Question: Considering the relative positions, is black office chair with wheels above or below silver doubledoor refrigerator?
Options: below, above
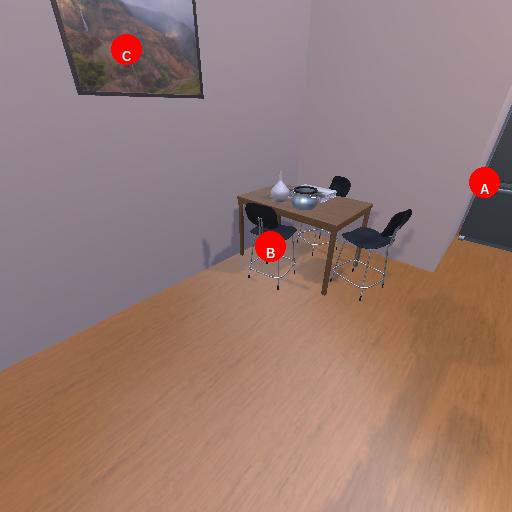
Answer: below